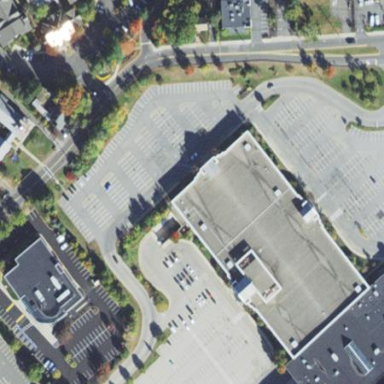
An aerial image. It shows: Department store building.